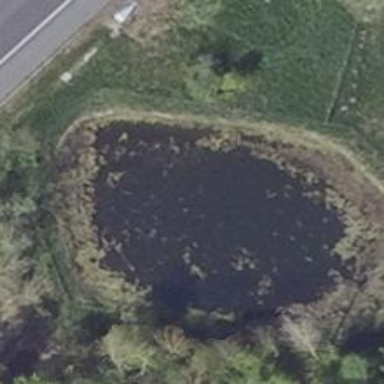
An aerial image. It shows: Peaceful pond surrounded by nature.